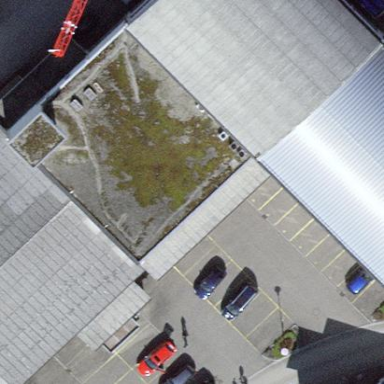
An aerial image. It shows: Industrial building.